Question: I drew a cloud via CSS3 using different 'div' tags I am trying to add a border to the whole shape but I am having trouble since every shape get its own border how can I apply a border to the whole cloud?
'''
<div id="cloud">
<div id="bottom_c"></div>
<div id="right_c"></div>
<div id="left_c"></div>
</div>
'''
'''
* {
margin: 0;
padding: 0;
border: 0;
}
body{
background-color: #4ca3ff;
}
#cloud {
position: absolute;
}
#bottom_c {
position: relative; top: 200px; left: 500px;
width: 350px;
height: 150px;
background-color: #fff;
border-radius: 100px;
border: solid 5px black;
z-index: 100;
}
#right_c{
position: absolute; top: 140px; left: 640px;
width: 150px;
height: 150px;
border-radius: 100%;
background-color: #fff;
border: solid 5px black;
}
#left_c{
position: absolute; top: 170px; left: 550px;
width: 100px;
height: 100px;
border-radius: 100%;
background-color: #fff;
border: solid 5px black;
}
'''

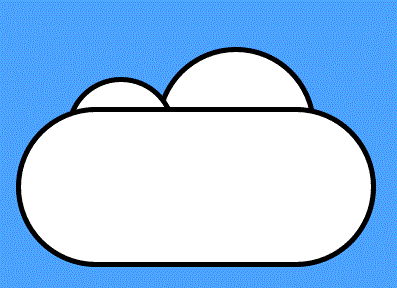
Answer: You can do it without any additional elements. Just use the '::before' and '::after' pseudo-elements with the same size and round shape as the top cloud bubbles. 'z-index' keeps everything in the right layer.
<URL>
### Output:

### CSS:
'''
body{
background-color: #4ca3ff;
}
#cloud {
height: 230px;
margin: 40px;
position: relative;
width: 400px;
}
#cloud div {
border: solid 5px black;
}
#bottom_c {
background-color: #fff;
border-radius: 100px;
height: 150px;
position: absolute;
top: 100px;
width: 350px;
z-index: 0;
}
#right_c{
background-color: #fff;
border-radius: 100%;
height: 150px;
left: 140px;
position: absolute;
top: 40px;
width: 150px;
z-index: -1;
}
#left_c{
background-color: #fff;
border-radius: 100%;
height: 100px;
left: 50px;
position: absolute;
top: 70px;
width: 100px;
z-index: -1;
}
#cloud::before {
background-color: white;
border-radius: 50%;
content: '';
height: 100px;
left: 55px;
position: absolute;
top: 75px;
width: 100px;
z-index: 1;
}
#cloud::after {
position: absolute; top: 45px; left: 145px;
background-color: white;
border-radius: 50%;
content: '';
width: 150px;
height: 150px;
z-index: 1;
}
'''
### HTML:
'''
<div id="cloud">
<div id="bottom_c"></div>
<div id="right_c"></div>
<div id="left_c"></div>
</div>
'''